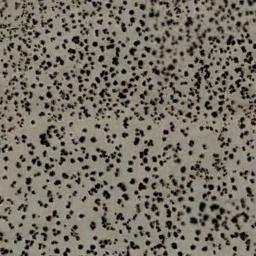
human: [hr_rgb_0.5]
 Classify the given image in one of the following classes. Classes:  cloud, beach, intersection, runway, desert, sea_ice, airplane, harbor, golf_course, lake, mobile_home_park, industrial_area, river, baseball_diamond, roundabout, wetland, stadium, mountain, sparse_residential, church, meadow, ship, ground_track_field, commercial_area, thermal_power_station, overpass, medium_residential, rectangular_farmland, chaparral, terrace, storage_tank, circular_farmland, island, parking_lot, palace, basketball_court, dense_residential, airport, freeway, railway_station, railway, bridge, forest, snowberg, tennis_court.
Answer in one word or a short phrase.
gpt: chaparral